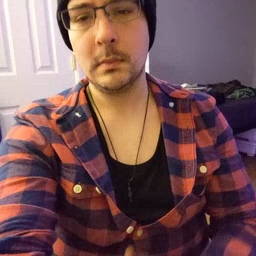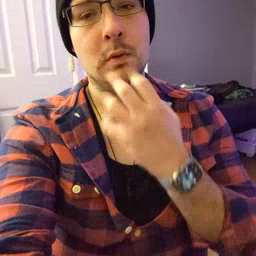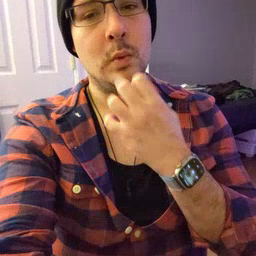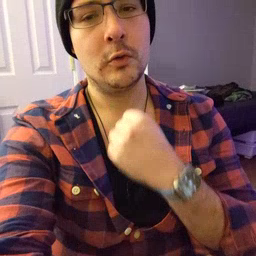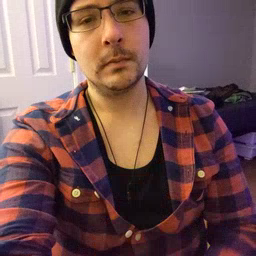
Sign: underwear